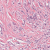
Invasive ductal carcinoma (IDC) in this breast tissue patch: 1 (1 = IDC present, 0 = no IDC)